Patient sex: F
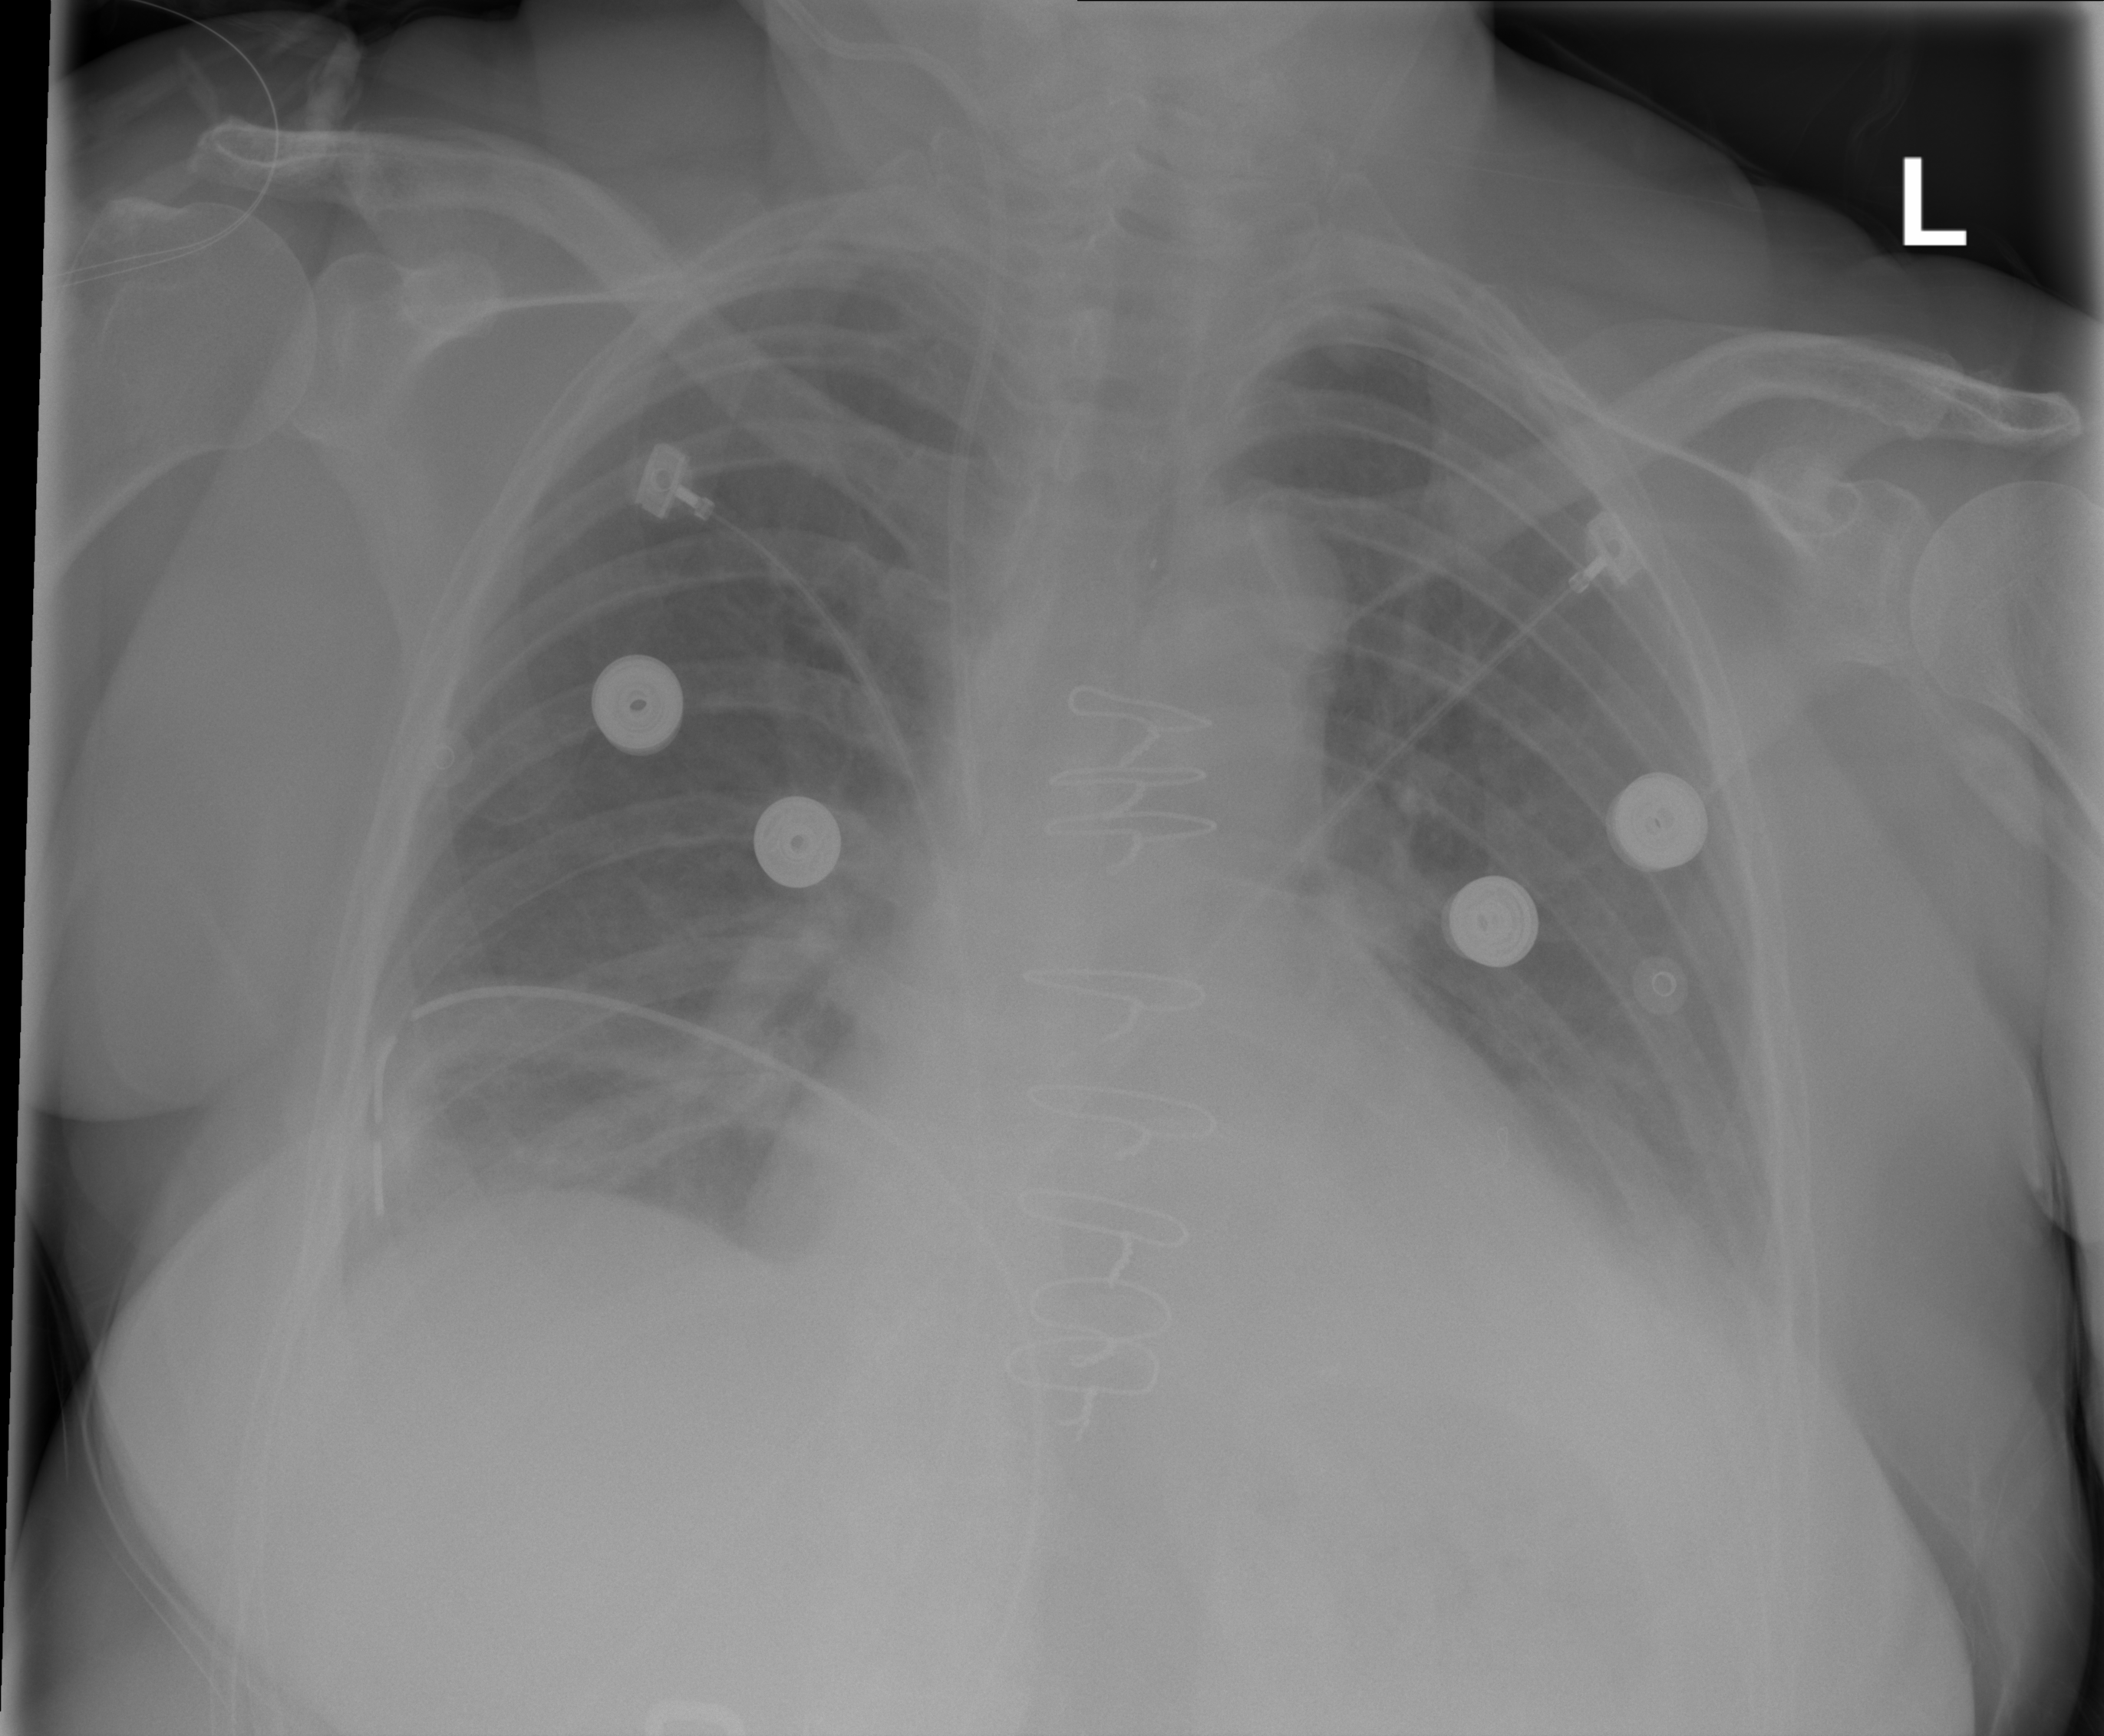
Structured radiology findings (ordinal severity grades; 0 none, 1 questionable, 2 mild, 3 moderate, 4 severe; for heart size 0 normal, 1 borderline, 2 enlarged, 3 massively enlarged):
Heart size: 0
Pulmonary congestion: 1
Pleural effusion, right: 0
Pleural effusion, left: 2
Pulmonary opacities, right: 0
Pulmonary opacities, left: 0
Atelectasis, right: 2
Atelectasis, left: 2